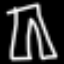
Label: pants